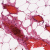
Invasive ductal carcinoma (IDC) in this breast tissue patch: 0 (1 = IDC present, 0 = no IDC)